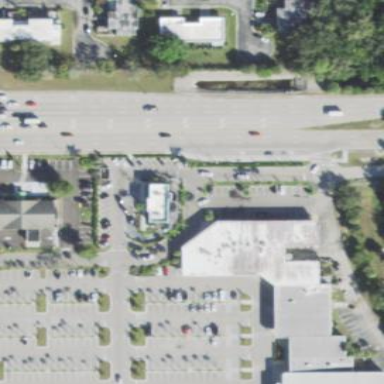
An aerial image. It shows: Commercial building.